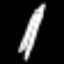
Label: pencil